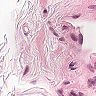
Metastatic tissue present: no